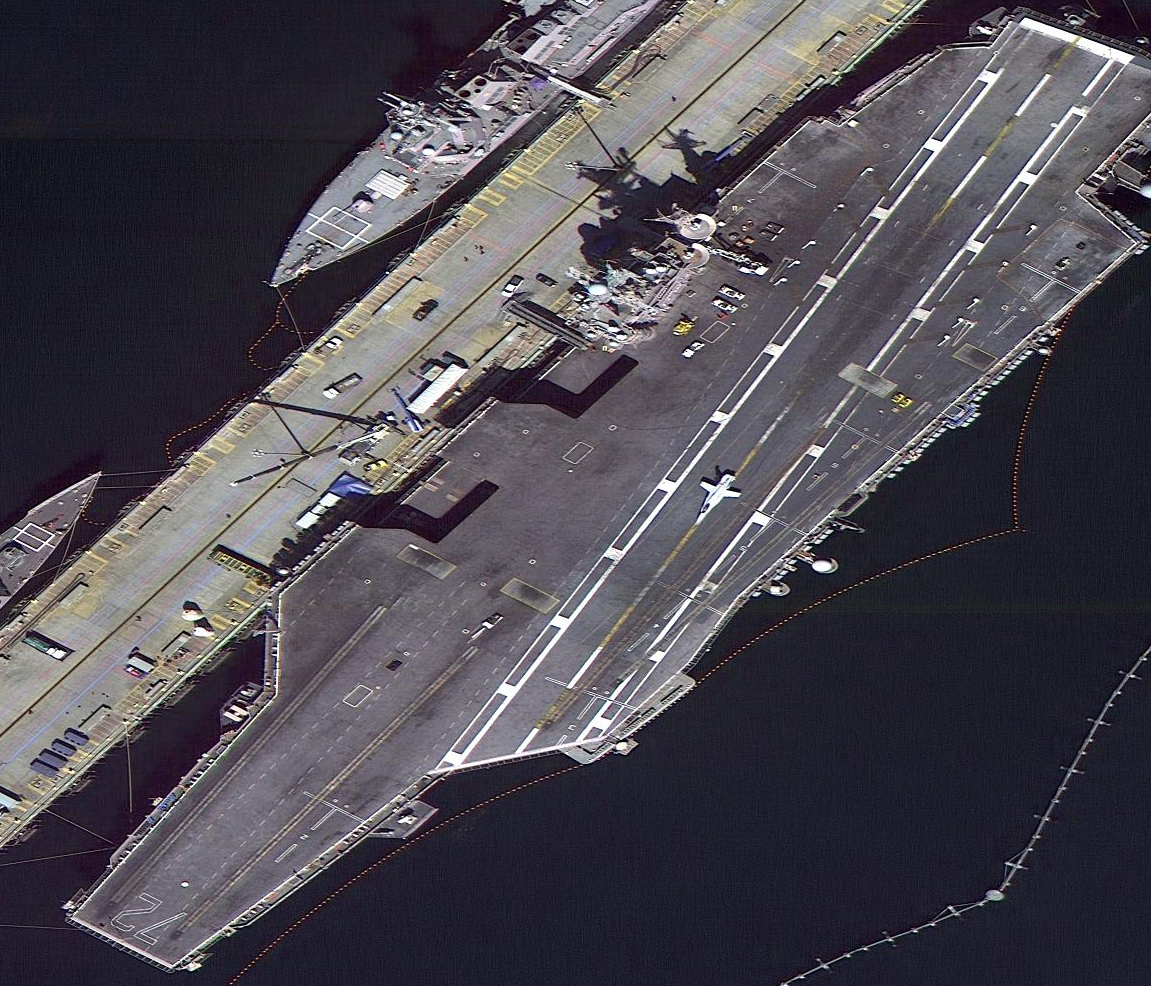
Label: Nimitz-class_aircraft_carrier